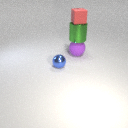
large purple rubber sphere below small red rubber cube